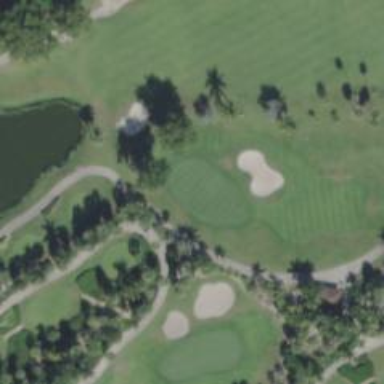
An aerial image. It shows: Golf hole.